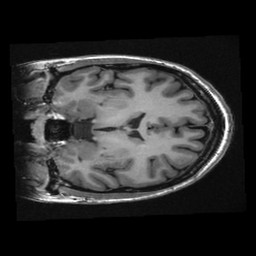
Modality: T1w
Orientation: coronal
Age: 29
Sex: female
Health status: healthy
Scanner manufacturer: ge
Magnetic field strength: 3 T
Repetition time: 0.00826 s
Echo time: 0.003108 s